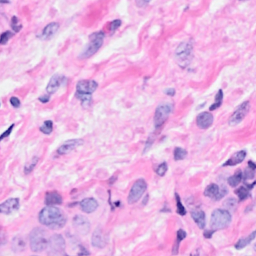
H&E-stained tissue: Breast